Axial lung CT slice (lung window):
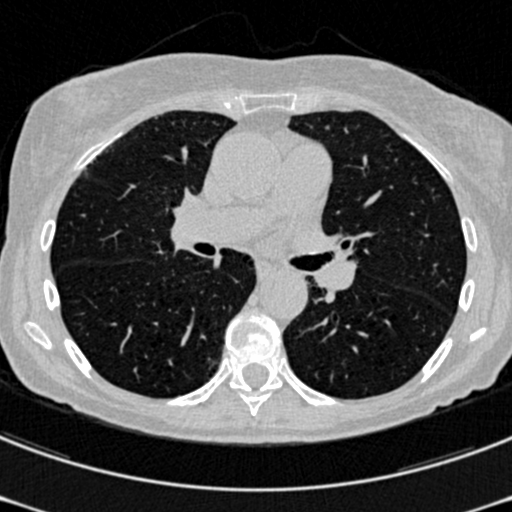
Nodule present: no